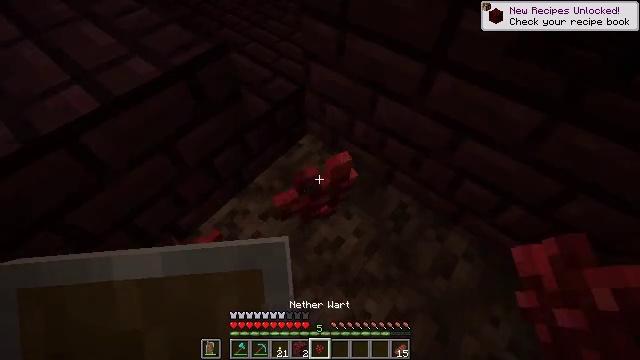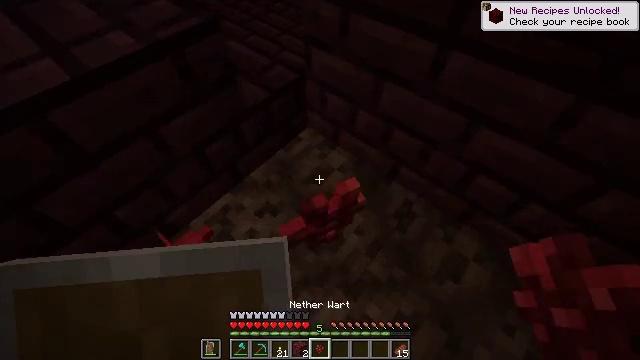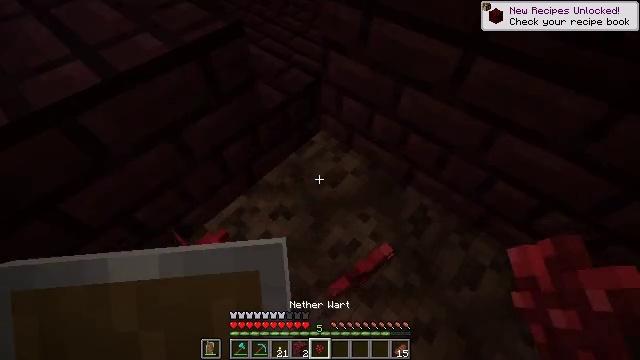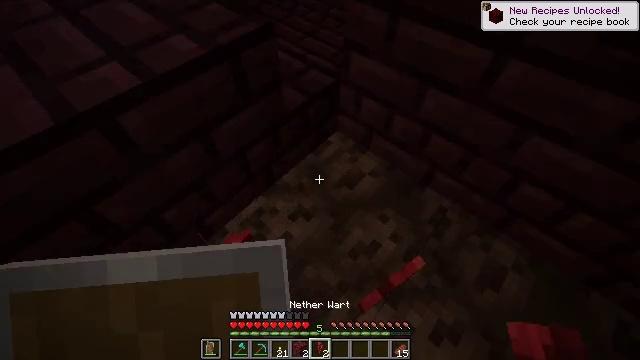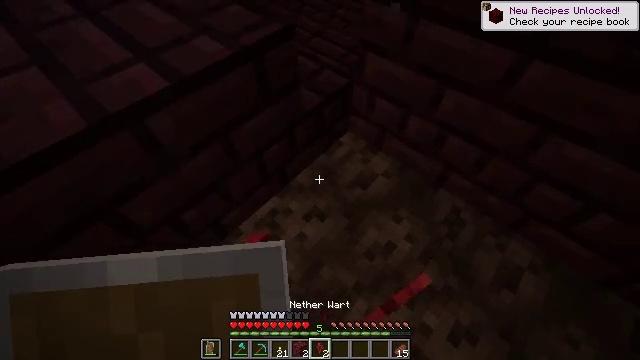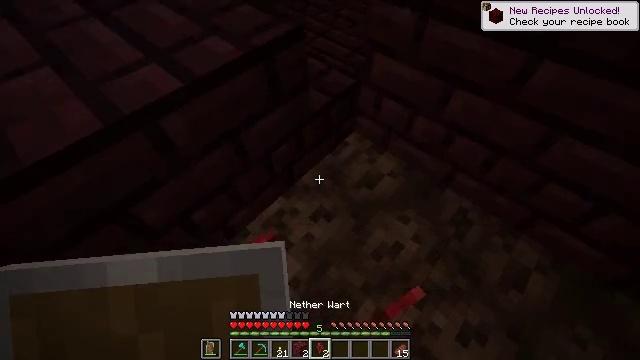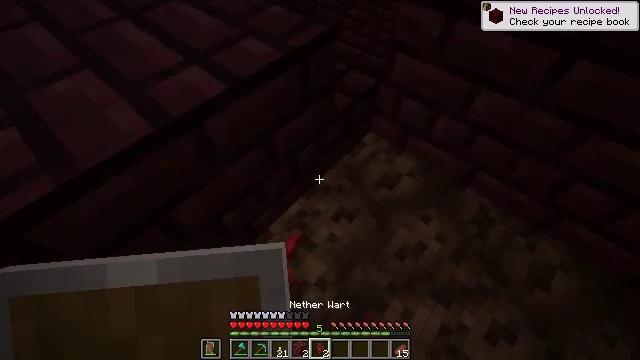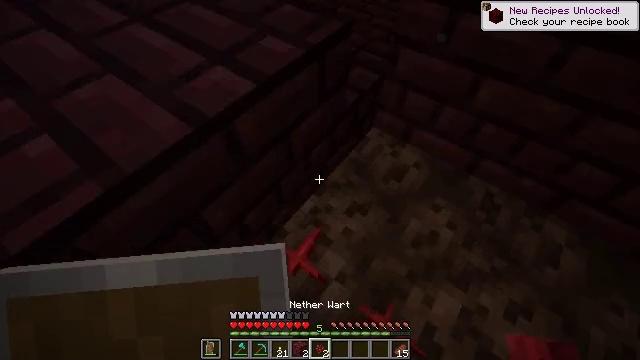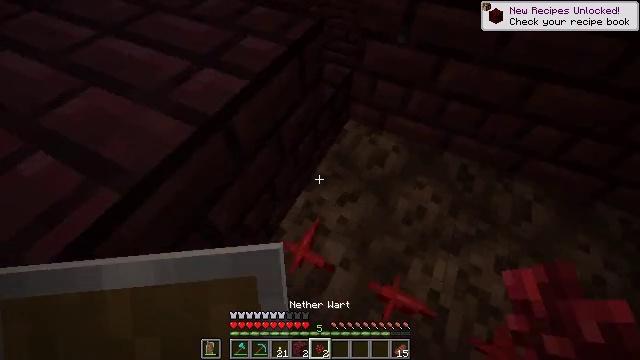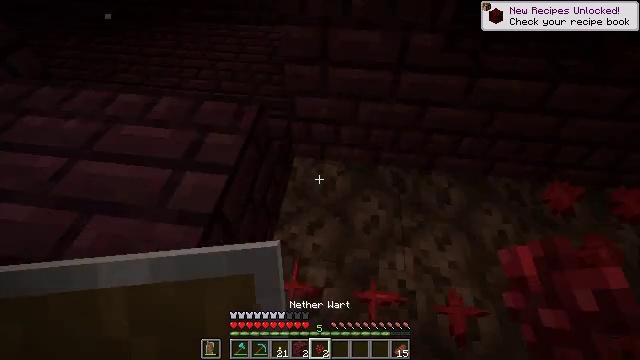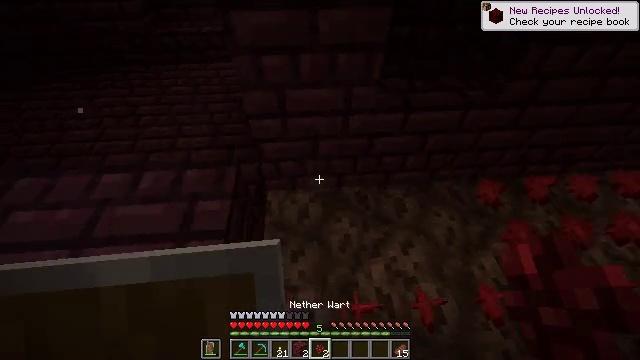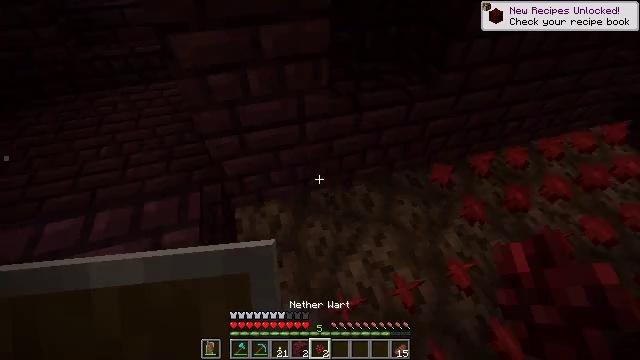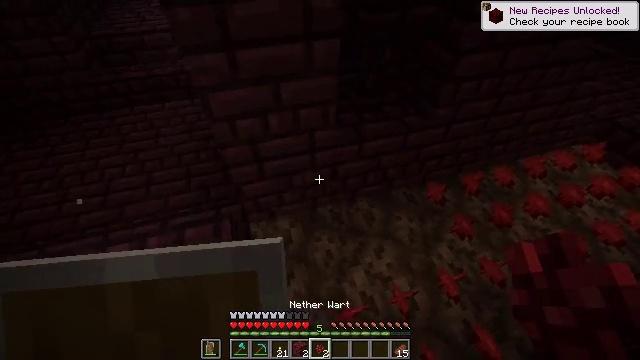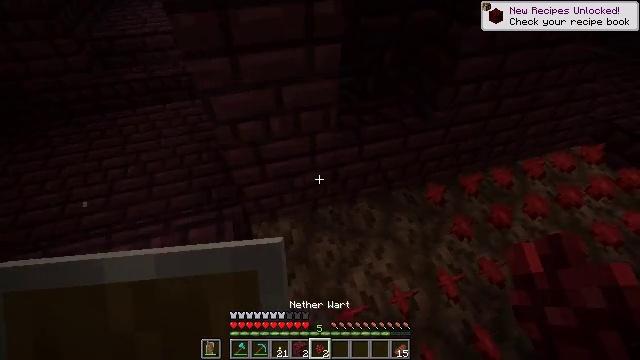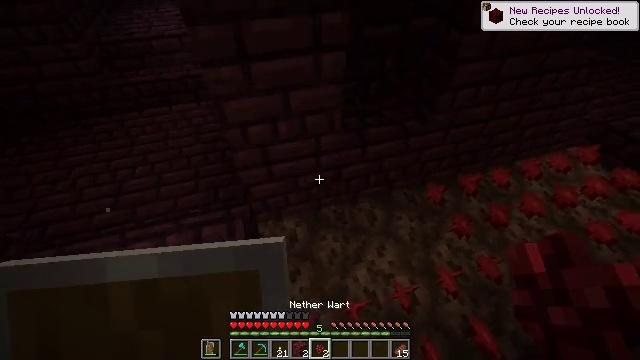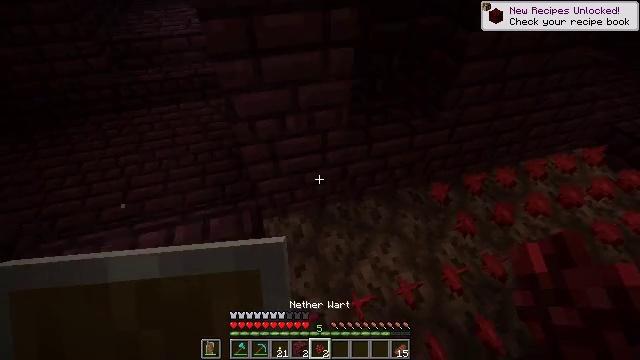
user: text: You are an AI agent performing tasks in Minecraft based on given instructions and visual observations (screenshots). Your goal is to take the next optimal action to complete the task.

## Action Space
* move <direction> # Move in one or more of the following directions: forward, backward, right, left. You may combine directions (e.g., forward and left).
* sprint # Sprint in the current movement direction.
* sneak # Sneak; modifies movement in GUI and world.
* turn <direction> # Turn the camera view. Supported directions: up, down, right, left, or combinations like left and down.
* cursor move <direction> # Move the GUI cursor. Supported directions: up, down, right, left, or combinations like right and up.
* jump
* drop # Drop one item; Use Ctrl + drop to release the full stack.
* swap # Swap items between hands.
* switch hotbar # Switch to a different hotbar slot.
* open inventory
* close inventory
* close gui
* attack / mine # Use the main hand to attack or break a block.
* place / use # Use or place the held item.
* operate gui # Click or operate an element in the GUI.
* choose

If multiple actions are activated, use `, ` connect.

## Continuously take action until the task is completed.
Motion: motion action
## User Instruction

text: Harvest nether wart in the Nether.
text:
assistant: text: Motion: no_op
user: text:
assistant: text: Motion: move left, turn left
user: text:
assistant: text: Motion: move left
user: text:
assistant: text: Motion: move left
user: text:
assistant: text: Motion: move left
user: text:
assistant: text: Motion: move left
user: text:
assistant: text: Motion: move back and move left, turn right
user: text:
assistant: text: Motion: move back and move left, turn right and up
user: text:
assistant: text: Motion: move back and move left, turn right and up, jump
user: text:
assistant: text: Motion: move back and move left, turn right and up, jump
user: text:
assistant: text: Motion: move back and move left, turn right, jump
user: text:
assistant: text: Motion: move back, jump
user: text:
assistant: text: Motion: move back
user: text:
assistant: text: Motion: move back
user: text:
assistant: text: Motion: move back
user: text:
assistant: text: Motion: move back
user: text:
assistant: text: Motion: move back, turn right and down
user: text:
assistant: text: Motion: move back, turn right and up
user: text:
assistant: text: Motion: move back, turn right
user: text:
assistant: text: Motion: move back, turn right and up
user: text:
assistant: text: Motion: move back, turn right and up
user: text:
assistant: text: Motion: no_op
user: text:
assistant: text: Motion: no_op
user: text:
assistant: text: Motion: no_op
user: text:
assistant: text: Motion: no_op
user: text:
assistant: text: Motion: no_op
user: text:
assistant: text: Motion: move left
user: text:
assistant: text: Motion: move forward and move left, turn left and up
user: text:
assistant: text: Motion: move forward and move left, turn left and up
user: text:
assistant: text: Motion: move forward and move left, turn left and up